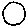
Label: circle